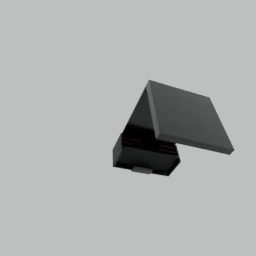
Label: architecture